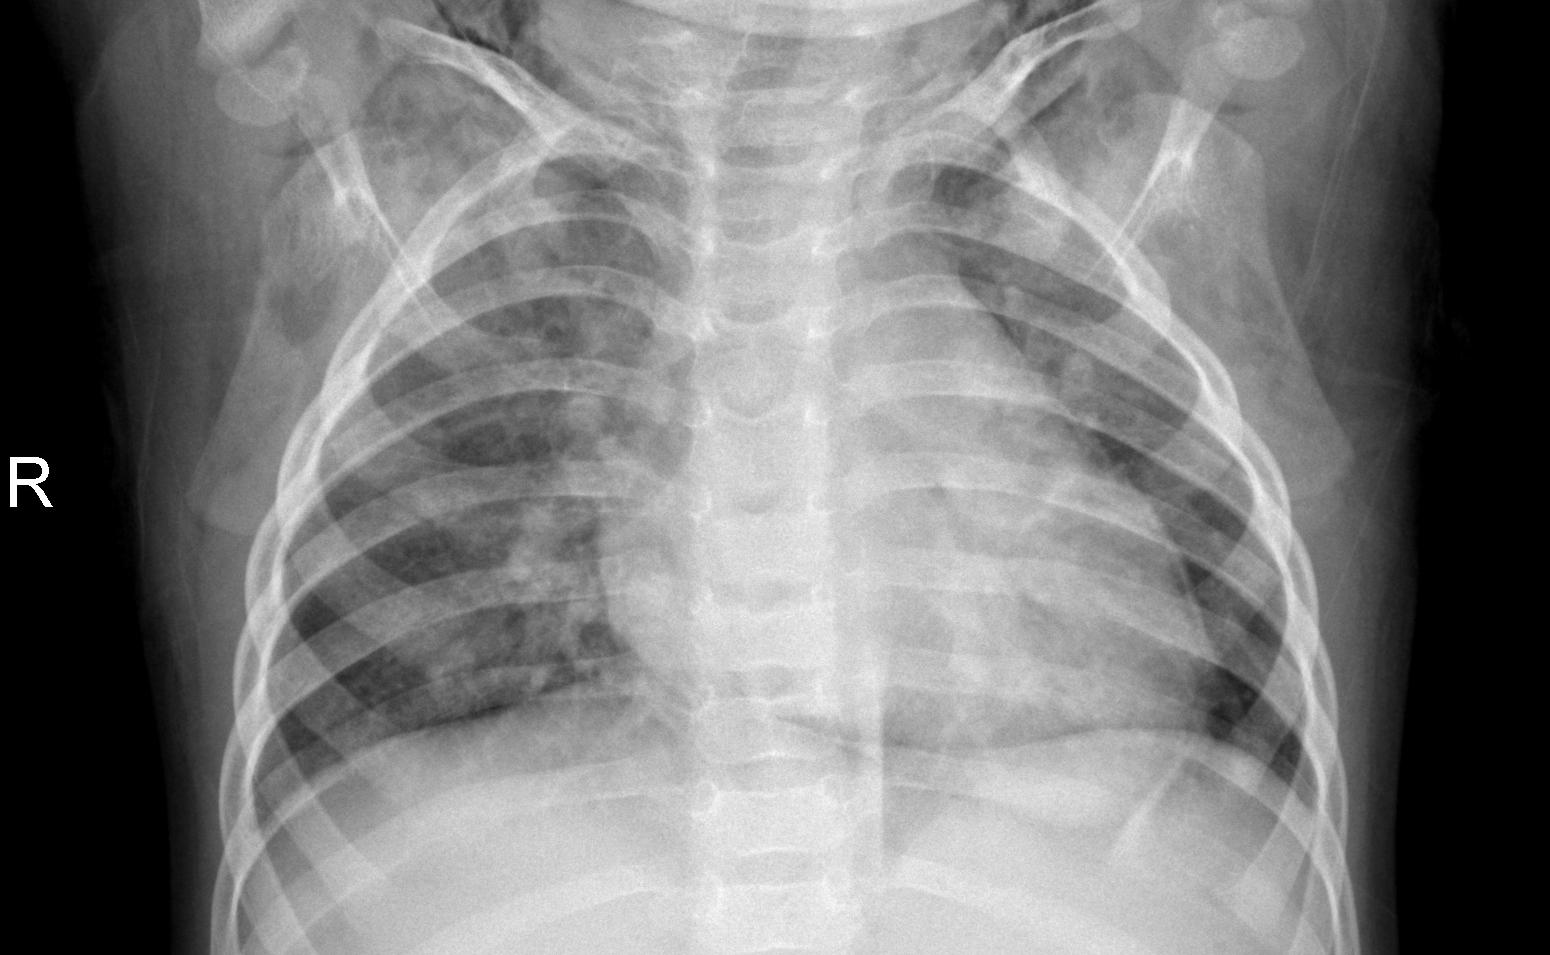
Diagnosis: PNEUMONIA